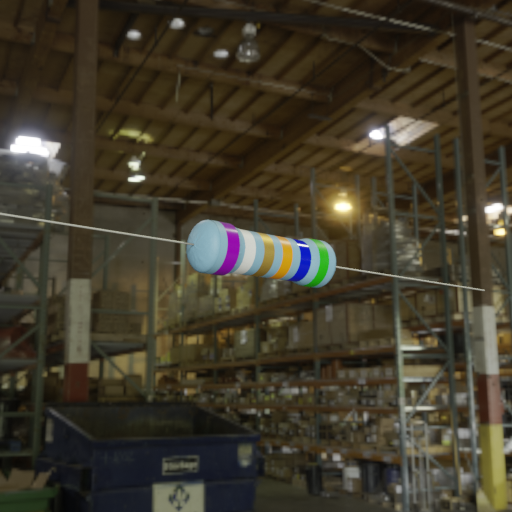
Resistor colour bands (in order): violet, white, gold, orange, blue, green